Question: I have created the UIButton with specific position corner radius means left button have top left and bottom left corner radius and right button have top right and bottom right corner radius i have take the button in Xib and give border but i cut from some side i have attach the screenshot below.

Look at right side corner border cut. here is my code
'''
[btn_Newest setBackgroundColor:RGB(28.0, 91.0, 161.0, 1.0)];
[btn_Newest.layer setBorderWidth:1.5];
[btn_Newest.layer setBorderColor:RGB(28.0, 91.0, 161.0, 1.0).CGColor];
[btn_Newest setClipsToBounds:YES];
btn_Newest = (UIButton *)[self setroundCornersOnView:btn_Newest onTopLeft:YES topRight:NO bottomLeft:YES bottomRight:NO radius:7.0];
[btn_Popular setBackgroundColor:viewTopBar.backgroundColor];
[btn_Popular.layer setBorderWidth:1.5];
[btn_Popular.layer setBorderColor:RGB(28.0, 91.0, 161.0, 1.0).CGColor];
[btn_Popular setClipsToBounds:YES];
btn_Popular = (UIButton *)[self setroundCornersOnView:btn_Popular onTopLeft:NO topRight:YES bottomLeft:NO bottomRight:YES radius:7.0];
'''
this function create specific side corner radius.Can any one help me in this situation.
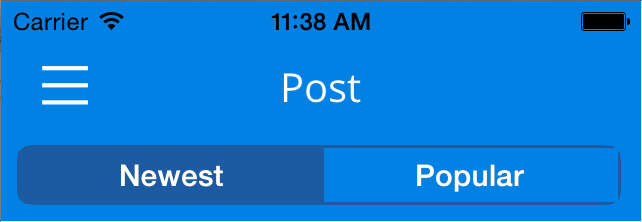
Answer: Kindly try the following code. i think it will satisfy your requirements.
'''
UIBezierPath *maskPath = [UIBezierPath bezierPathWithRoundedRect:btnPush.bounds byRoundingCorners:(UIRectCornerTopRight | UIRectCornerBottomRight) cornerRadii:CGSizeMake(7.0, 7.0)];
CAShapeLayer *maskLayer = [[CAShapeLayer alloc] init];
maskLayer.frame = self.view.bounds;
maskLayer.path = maskPath.CGPath;
btnPush.layer.mask = maskLayer;
CAShapeLayer *borderLayer = [[CAShapeLayer alloc] init];
borderLayer.frame = self.view.bounds;
borderLayer.path = maskPath.CGPath;
borderLayer.lineWidth = 1.5f;
borderLayer.strokeColor = [UIColor blackColor].CGColor;
borderLayer.fillColor = [UIColor clearColor].CGColor;
[btnPush.layer addSublayer:borderLayer];
'''
Output :